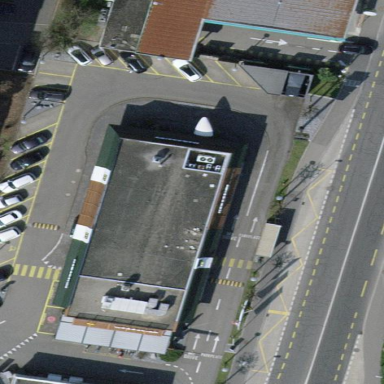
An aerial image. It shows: Fast food restaurant in building.